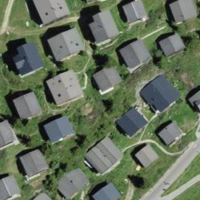
EUNIS habitat code: 26
Species observed at this site:
Pyrrhocorax graculus
Eryngium alpinum
Nucifraga caryocatactes